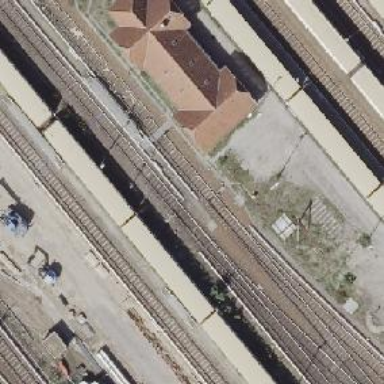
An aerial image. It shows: Yard serving the electrified light rail system.